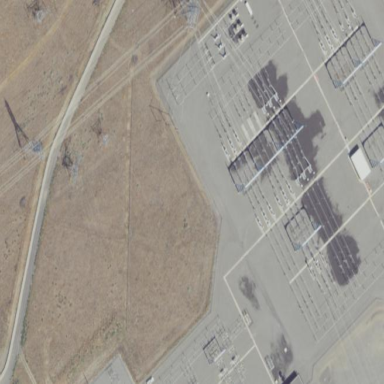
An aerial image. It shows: Power substation.